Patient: sex F, age 37
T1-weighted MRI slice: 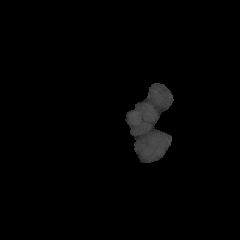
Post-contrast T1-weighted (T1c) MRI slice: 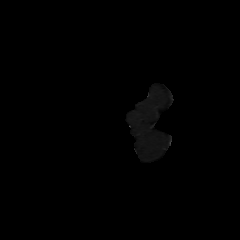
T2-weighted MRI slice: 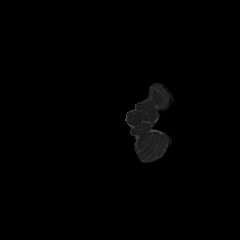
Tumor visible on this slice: no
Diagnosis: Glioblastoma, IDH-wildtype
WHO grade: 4